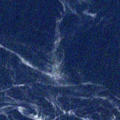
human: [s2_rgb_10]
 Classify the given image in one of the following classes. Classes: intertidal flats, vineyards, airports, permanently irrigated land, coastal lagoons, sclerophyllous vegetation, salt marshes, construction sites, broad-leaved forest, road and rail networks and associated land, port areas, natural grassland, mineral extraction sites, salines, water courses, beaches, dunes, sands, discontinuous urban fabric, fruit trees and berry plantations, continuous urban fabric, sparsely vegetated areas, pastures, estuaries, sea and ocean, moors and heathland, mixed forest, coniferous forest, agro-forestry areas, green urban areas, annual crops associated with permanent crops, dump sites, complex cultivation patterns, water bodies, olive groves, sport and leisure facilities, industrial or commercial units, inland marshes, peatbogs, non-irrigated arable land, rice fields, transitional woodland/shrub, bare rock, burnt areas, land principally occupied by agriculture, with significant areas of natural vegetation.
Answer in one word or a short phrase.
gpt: water bodies